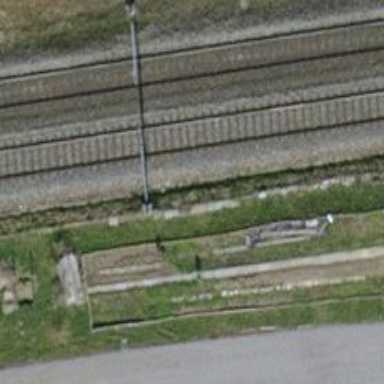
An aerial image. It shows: Railway milestone.